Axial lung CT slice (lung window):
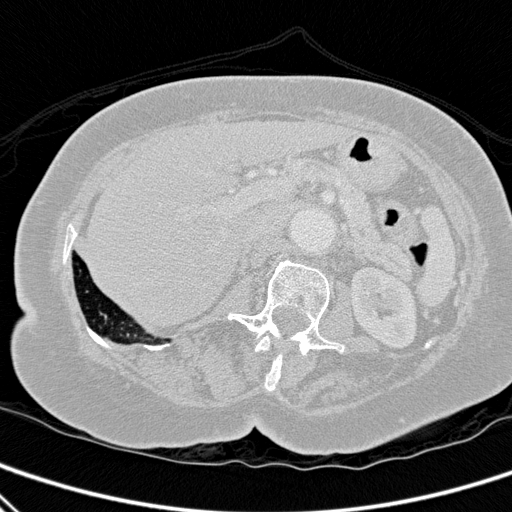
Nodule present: no